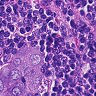
Metastatic tissue present: yes